Field crop: maize
Growth stage: 2
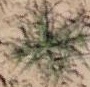
Species: salsola